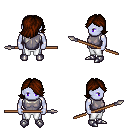
a pixel art fantasy rpg character, male body template, dark elf, purple skin, steel chest armor, white pants, brown swoop hairstyle, metal boots, spear, four views (front, back, left, right), 2x2 character sprite sheet, small pixel art, hard edges, no anti-aliasing